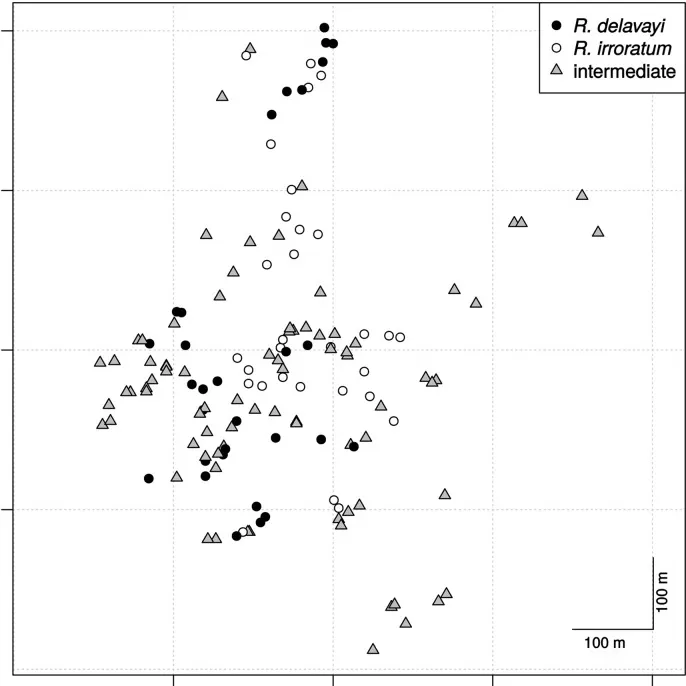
Map of the sampling area in Baili. Indicated are the positions of all individuals that were measured, based on recorded GPS coordinates.
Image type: pathology (fish)